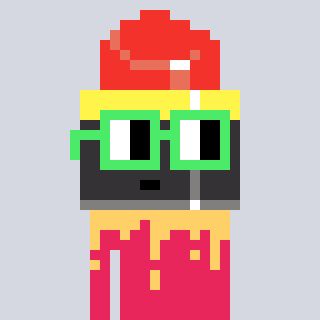
a pixel art character with square light green glasses, a lipstick-shaped head and a redpinkish-colored body on a cool background